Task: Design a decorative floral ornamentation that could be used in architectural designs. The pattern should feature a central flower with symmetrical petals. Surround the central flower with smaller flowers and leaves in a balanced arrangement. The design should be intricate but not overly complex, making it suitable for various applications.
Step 615:
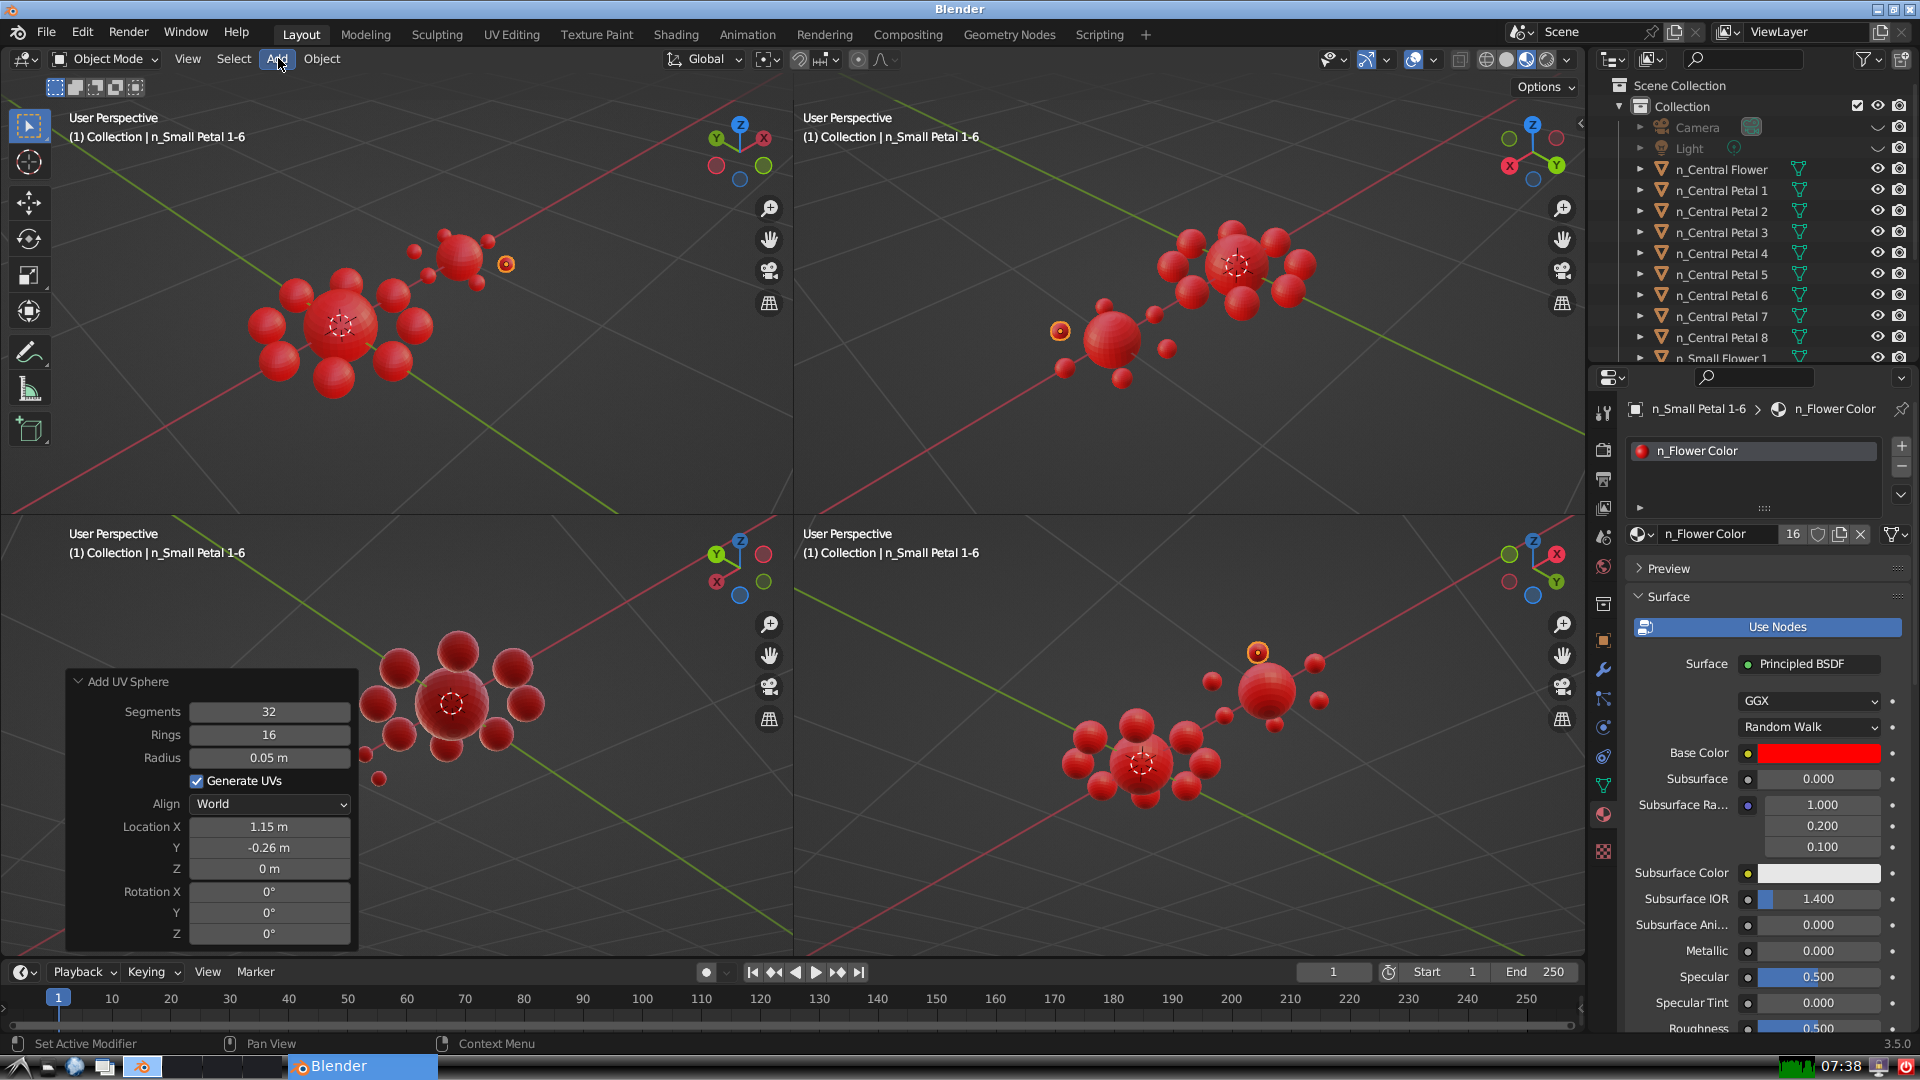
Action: click: no